Question: I have used to install my nodejs on D:\ drive instead of C and have set environment variables to D drive node & npm folders.
Then i changed npm installation path as "prefix=D:
ode
ode_modules
pm
" on "npmrc" file. So i could confirm that all user based modules are pointing on D drive npm folder instead of appdata.
I tried to install express js globally and i used to check the package tree on my cli as mentioned below,
npm ll -g
while trying this command am getting npm extraneous ERR,

Please suggest me that which way i have to use npm path and installation stuffs.
Thanks in advance.
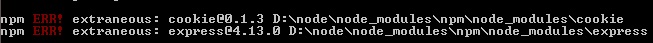
Answer: It might seem like a good idea to install packages globally, but this is one great reason not to.
Often used packages like 'express', and 'cookies' should be kept local to a package. Mostly because of versioning issues. You might have one package using 'express2', but your new one wants to use 'express3'. You would have trouble if it was a global install. When in doubt leave off that '-g', and use a '--save' instead. (This adds the package to your 'npm' dependencies list.)
On the other hand, command line tools like 'mocha', 'yeoman', and uh not much else that I know of should be installed with the '-g' flag.
I'm not much of a windows person, so you'll have to look a little yourself, but I would also recommend installing Node by hand, but instead using a like 'nvm' to do that stuff. Here's an 'nvm' port for windows: <URL>